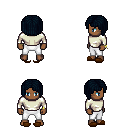
a pixel art fantasy rpg character, male body template, human, dark skin, white long-sleeve shirt, white pants, raven pageboy hairstyle, bracelets, brown slippers, four views (front, back, left, right), 2x2 character sprite sheet, small pixel art, hard edges, no anti-aliasing